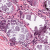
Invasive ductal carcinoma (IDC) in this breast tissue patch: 0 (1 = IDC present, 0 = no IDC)